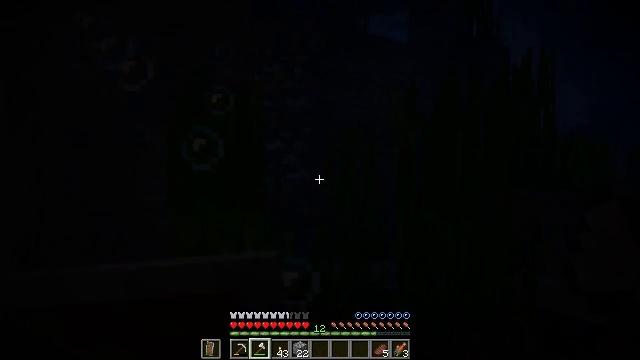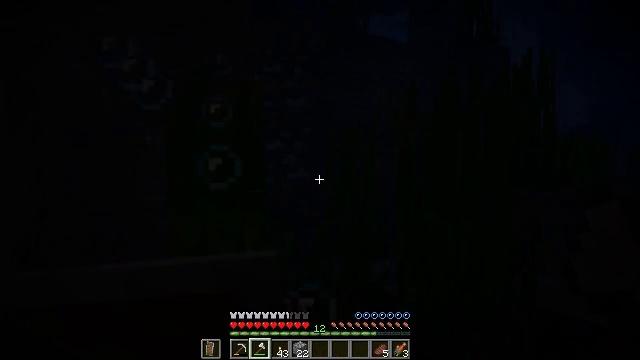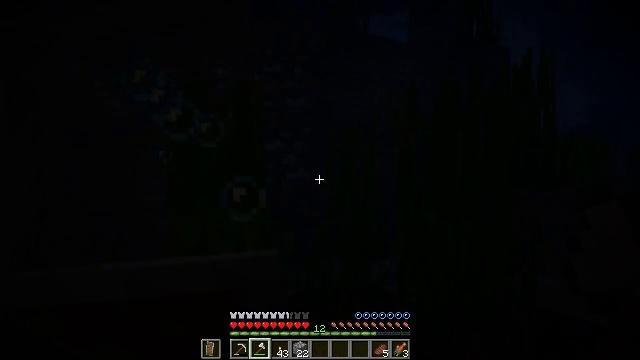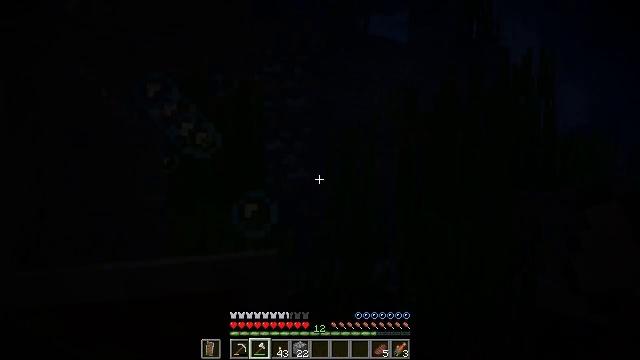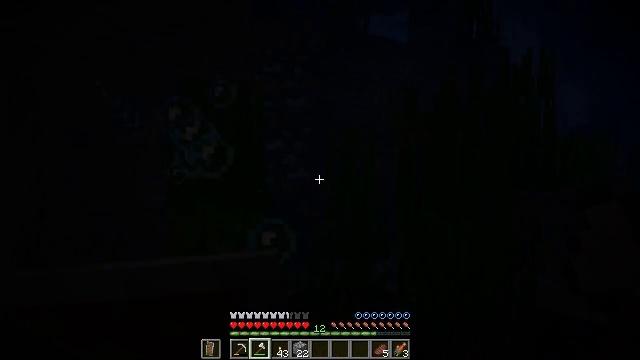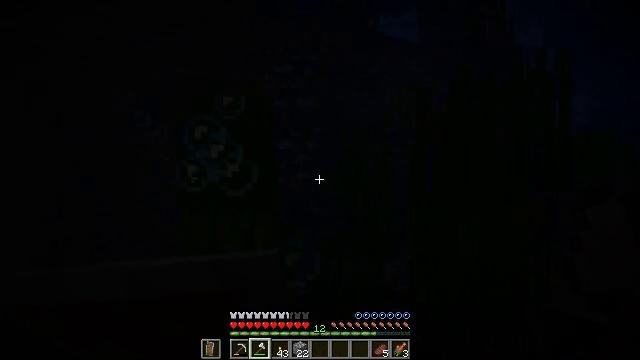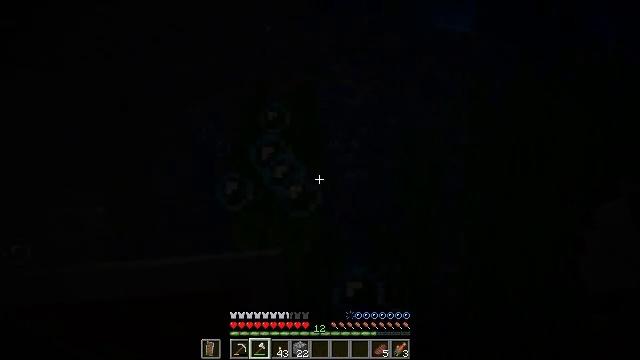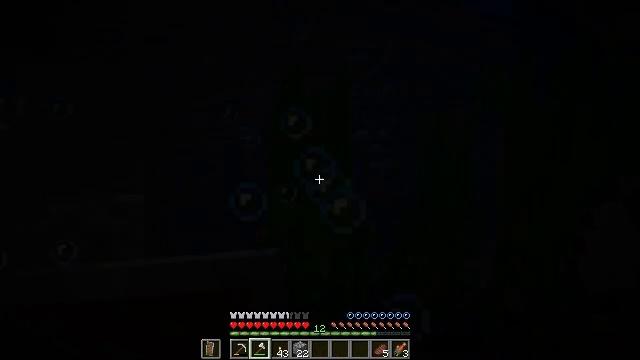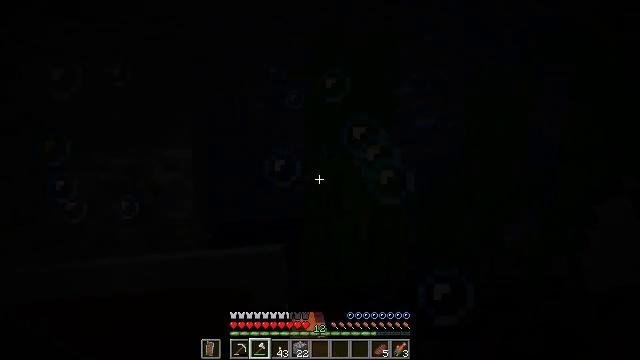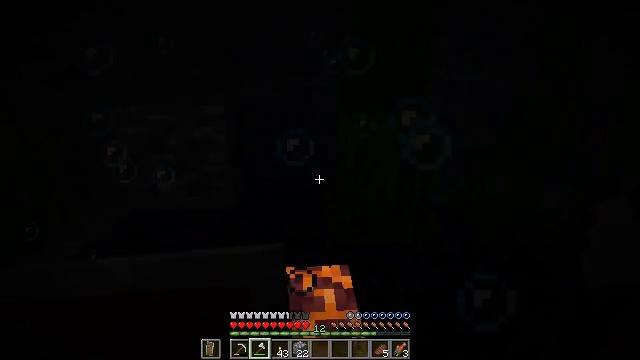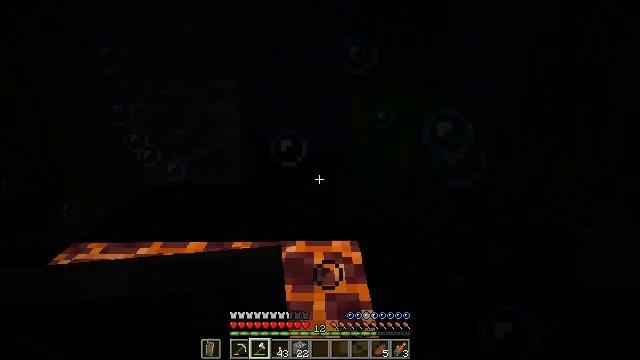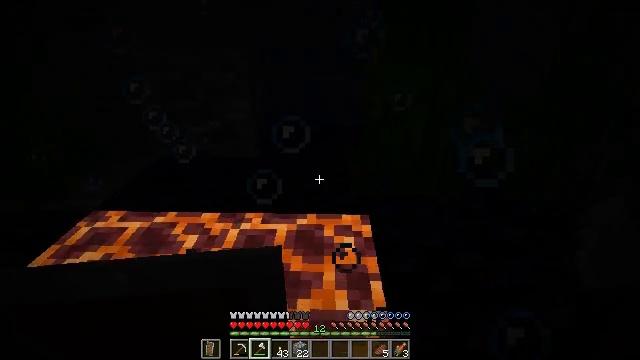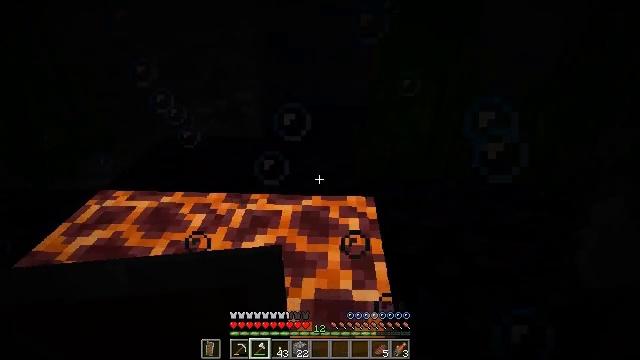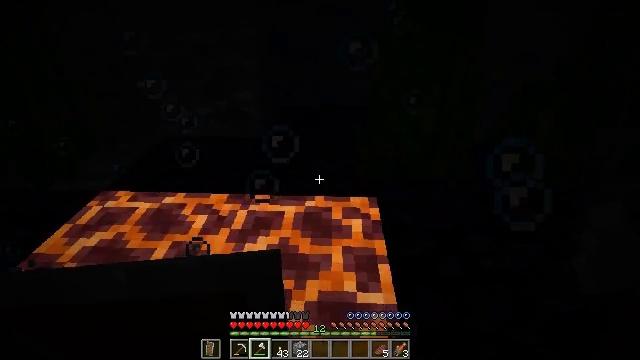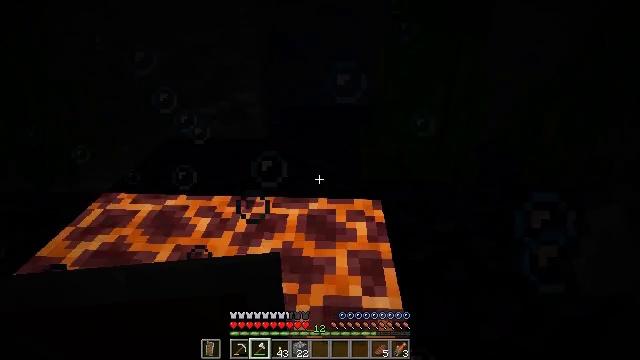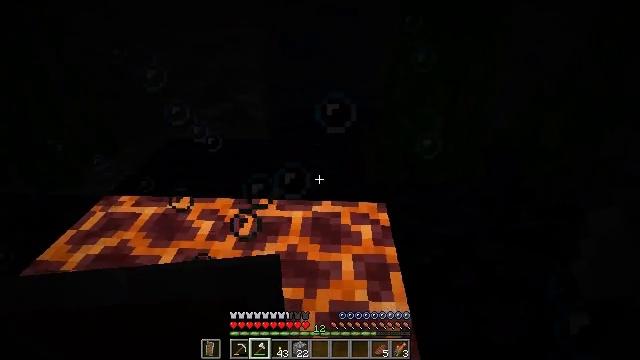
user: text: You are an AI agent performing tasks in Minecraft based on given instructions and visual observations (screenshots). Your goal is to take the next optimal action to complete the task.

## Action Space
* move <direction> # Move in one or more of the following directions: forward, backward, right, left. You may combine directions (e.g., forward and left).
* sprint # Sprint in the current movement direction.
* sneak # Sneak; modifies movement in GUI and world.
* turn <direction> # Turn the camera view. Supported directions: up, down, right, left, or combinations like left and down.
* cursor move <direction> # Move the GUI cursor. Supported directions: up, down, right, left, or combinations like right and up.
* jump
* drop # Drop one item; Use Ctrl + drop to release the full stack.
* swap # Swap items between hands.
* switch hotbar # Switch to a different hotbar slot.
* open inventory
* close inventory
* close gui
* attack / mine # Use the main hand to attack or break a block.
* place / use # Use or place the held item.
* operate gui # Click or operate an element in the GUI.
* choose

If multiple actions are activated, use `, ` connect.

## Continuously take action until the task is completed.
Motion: motion action
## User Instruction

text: Gather tall seagrass in the sea.
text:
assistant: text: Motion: sneak
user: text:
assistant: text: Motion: sneak
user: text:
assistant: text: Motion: sneak
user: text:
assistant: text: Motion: sneak
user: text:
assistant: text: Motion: sneak, turn left
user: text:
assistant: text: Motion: sneak, turn left
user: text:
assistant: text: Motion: sneak, turn left and down
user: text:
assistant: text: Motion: sneak, turn left and down
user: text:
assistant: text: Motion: sneak, turn left and down
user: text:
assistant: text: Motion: move left, sneak, turn left and down
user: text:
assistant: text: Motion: move forward and move left, sneak, turn left and down
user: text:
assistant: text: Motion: move forward and move left, sneak, turn left and down
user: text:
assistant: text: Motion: move forward and move left, sneak
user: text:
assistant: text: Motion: move forward and move left, sneak
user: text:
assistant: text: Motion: move forward and move left, sneak
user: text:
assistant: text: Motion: move forward and move left, sneak
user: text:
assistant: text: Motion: move forward and move left, sneak
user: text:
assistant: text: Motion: move left, sneak
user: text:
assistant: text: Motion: sneak, turn up
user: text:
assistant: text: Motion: sneak, turn right and up
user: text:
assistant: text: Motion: sneak, turn right and up
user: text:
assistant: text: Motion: sneak, turn right and up
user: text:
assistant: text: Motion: sneak, turn right and up
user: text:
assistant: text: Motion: sneak, turn right and up
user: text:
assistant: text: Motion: sneak, turn right and up
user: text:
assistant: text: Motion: sneak
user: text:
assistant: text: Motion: sneak
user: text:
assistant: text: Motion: sneak
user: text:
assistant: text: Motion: sneak
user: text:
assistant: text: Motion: sneak, switch to hotbar 1